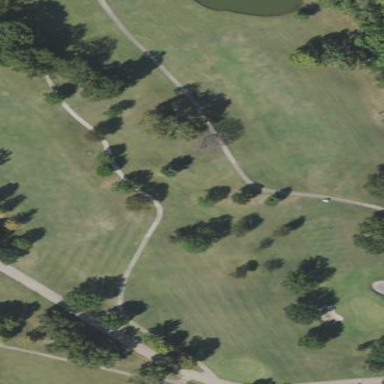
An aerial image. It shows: Grassy area designated as golf fairway.